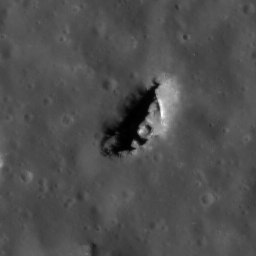
Pit: Copernicus 4
Host crater: Copernicus
Host type: impact_melt
Lunar coordinates: latitude 10.329, longitude 339.621